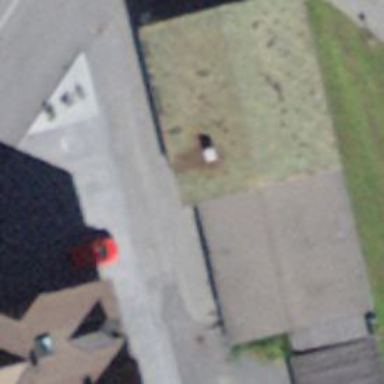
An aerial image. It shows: Post box is visible.